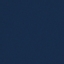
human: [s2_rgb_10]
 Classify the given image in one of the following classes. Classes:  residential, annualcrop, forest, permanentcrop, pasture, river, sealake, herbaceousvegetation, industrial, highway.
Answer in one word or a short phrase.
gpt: SeaLake